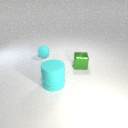
small green metal cube in front of small cyan rubber sphere